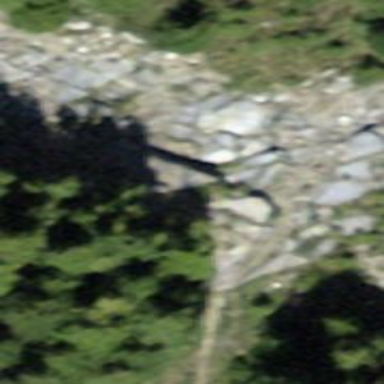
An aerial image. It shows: Path leading to bridge.